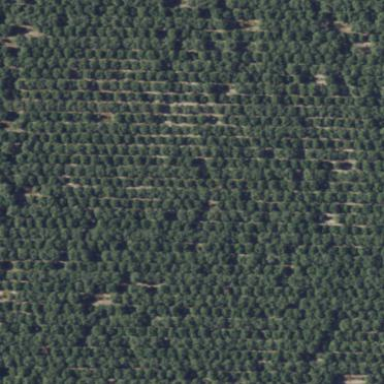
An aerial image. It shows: Almond orchard with rows of almond trees.